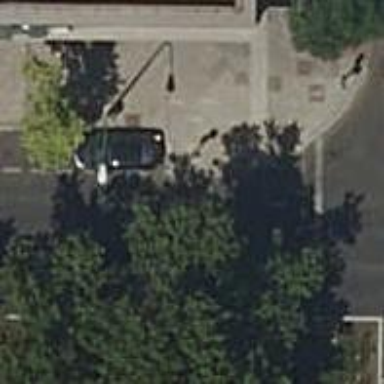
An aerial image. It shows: Zebra crossing on the road.